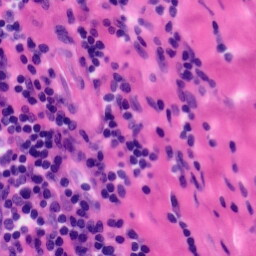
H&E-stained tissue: Tonsil